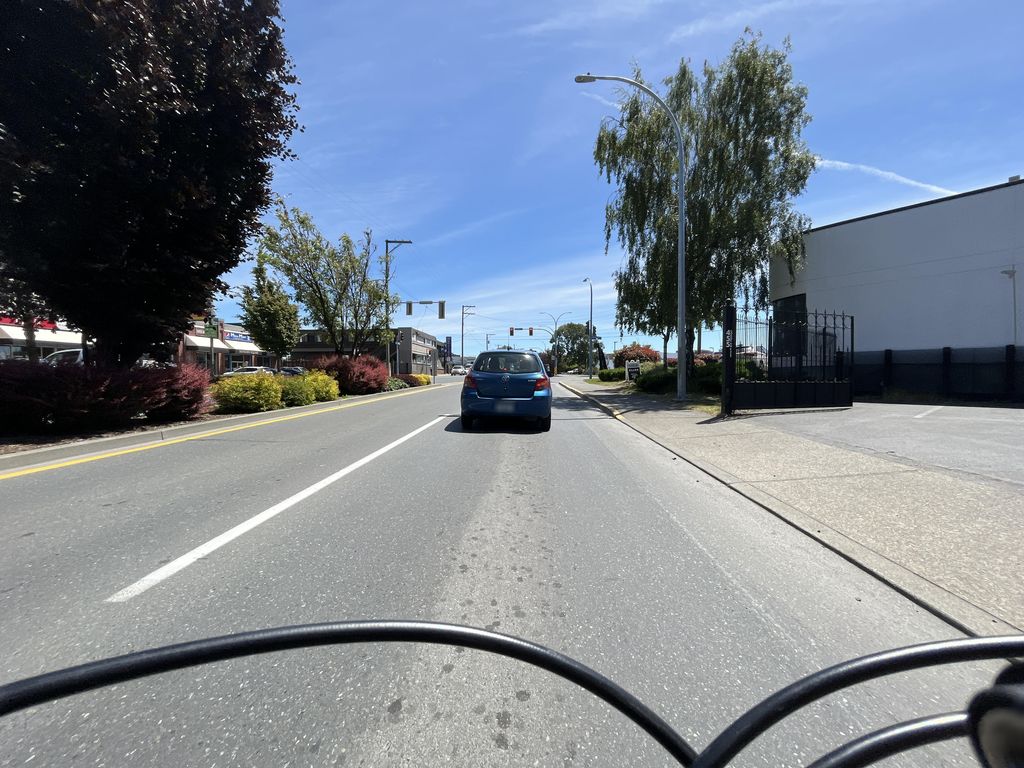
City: victoria